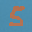
Label: 5